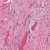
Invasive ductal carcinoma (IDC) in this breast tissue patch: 1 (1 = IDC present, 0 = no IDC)